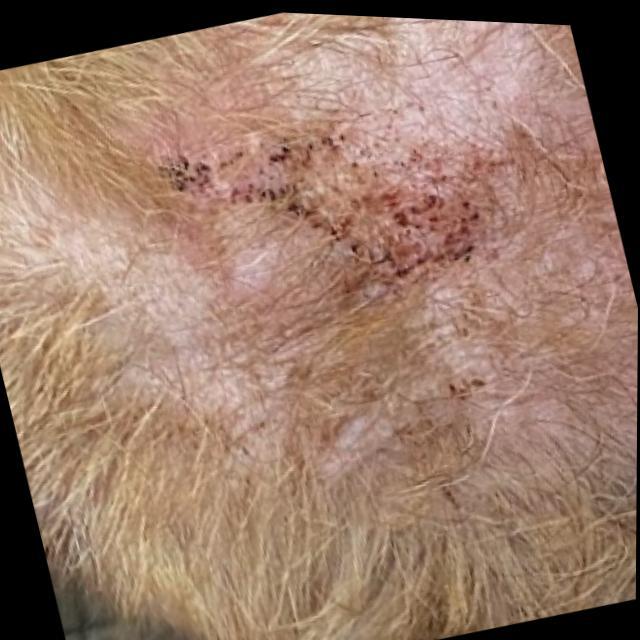
Canine demodicosis (Demodex mange) — caused by Demodex canis mites. Presents with alopecia, follicular papules, pustules, and comedones. Often localized on face and forelimbs.